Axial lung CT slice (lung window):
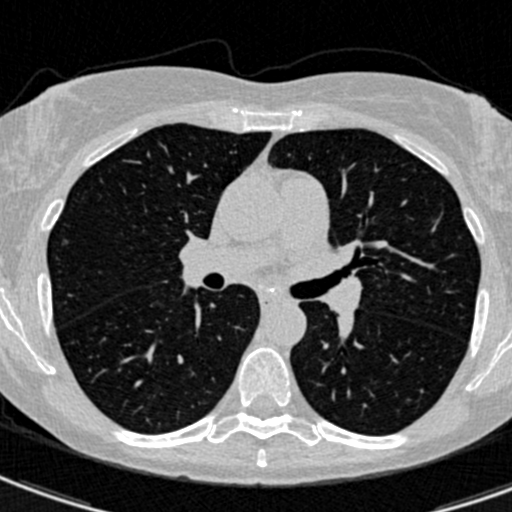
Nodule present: no